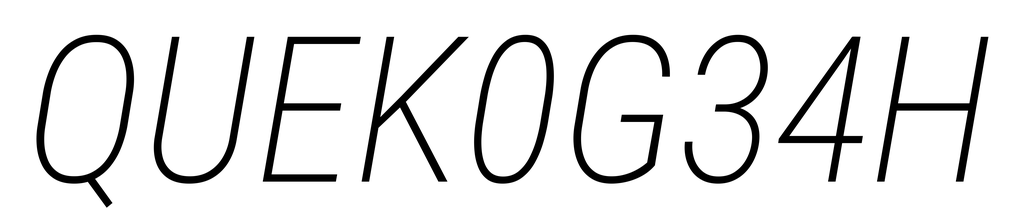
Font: Roboto-Italic_Condensed_ExtraLight_Italic